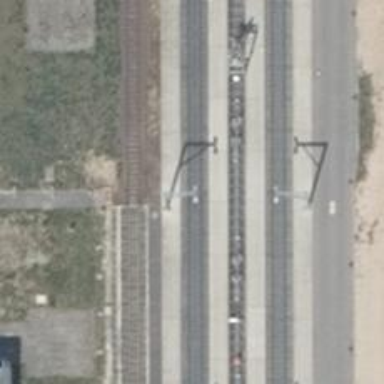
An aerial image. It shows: Railway crossing.